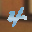
Label: 4